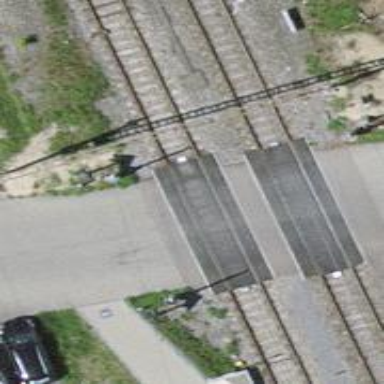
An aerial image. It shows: Railway level crossing.